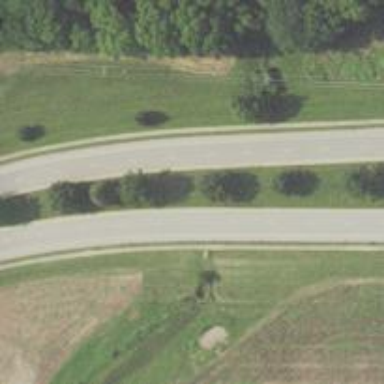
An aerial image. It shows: Tertiary link road with asphalt surface.